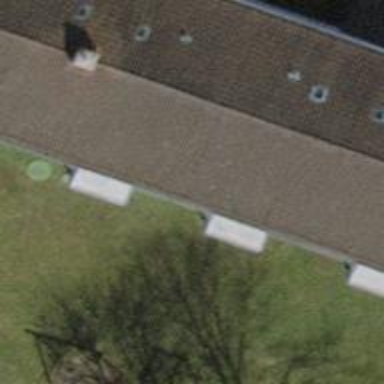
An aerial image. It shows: Pitched roof building.